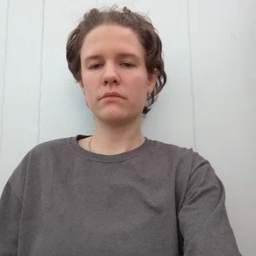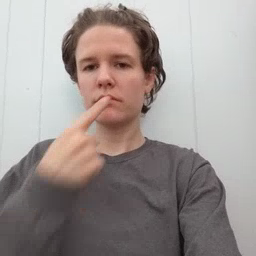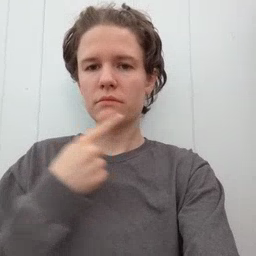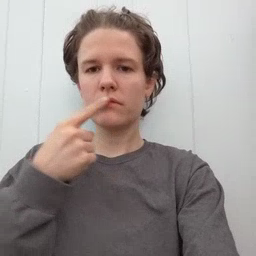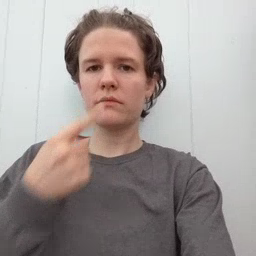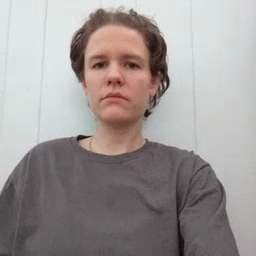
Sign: mouth